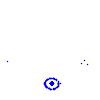
Particle: electron